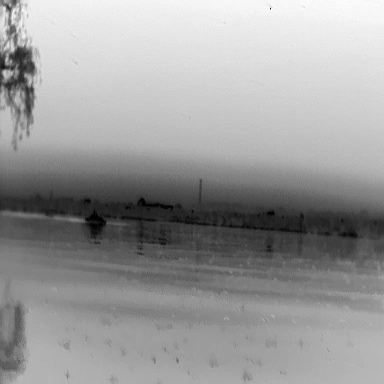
There is a warship in the infrared image.